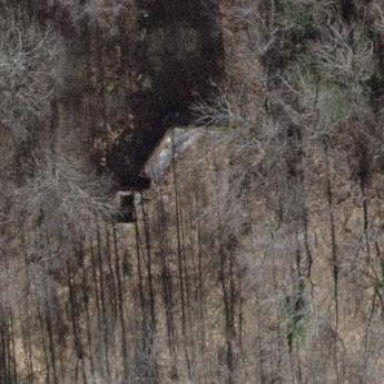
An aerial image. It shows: Military bunker.